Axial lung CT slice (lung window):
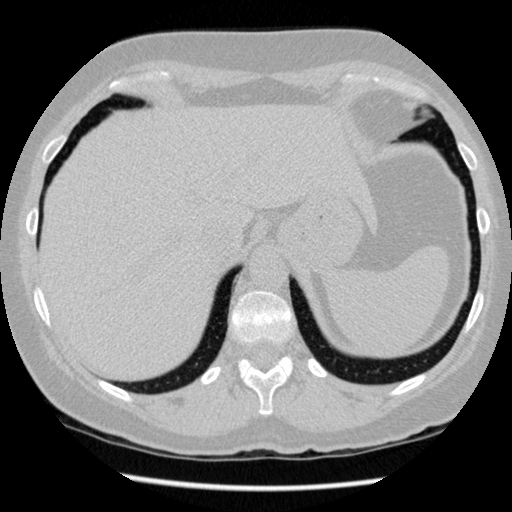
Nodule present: no